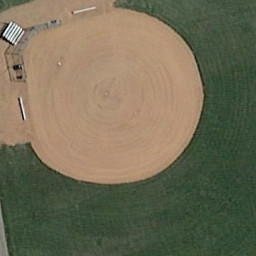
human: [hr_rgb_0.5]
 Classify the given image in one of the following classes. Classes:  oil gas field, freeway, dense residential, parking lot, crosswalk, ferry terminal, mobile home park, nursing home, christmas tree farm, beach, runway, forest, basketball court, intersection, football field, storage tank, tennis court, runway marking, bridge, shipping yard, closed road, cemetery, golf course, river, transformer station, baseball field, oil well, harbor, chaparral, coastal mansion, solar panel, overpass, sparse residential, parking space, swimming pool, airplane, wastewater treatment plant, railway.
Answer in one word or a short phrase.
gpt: baseball field